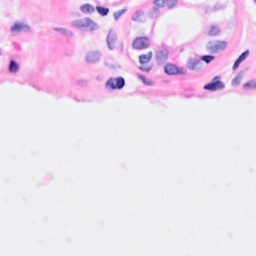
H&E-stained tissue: Breast